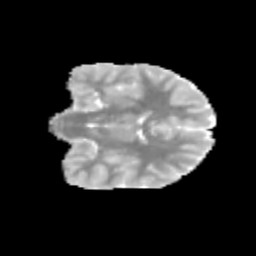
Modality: MD
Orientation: coronal
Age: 10
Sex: male
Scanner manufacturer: siemens
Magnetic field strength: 3 T
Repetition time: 3.8 s
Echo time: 0.07 s